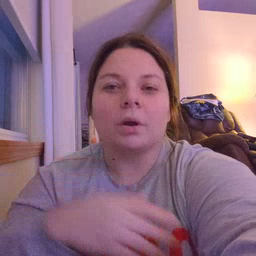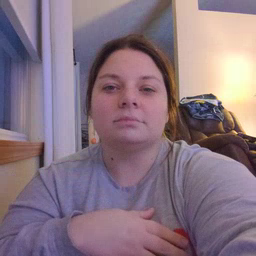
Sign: pool